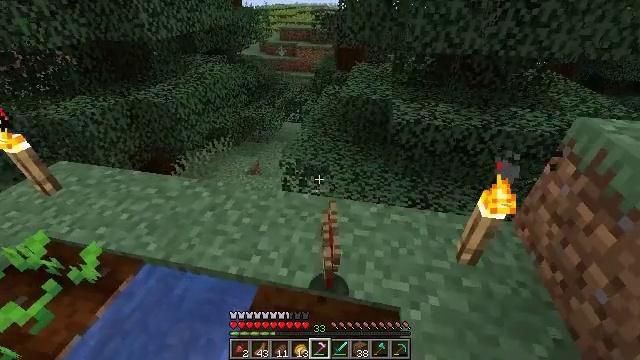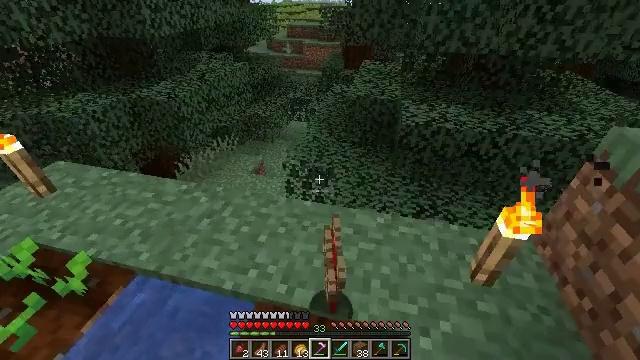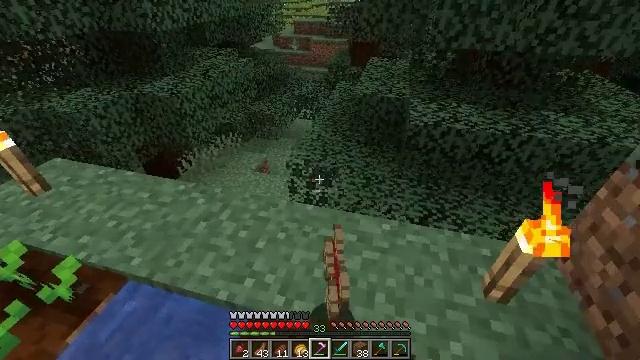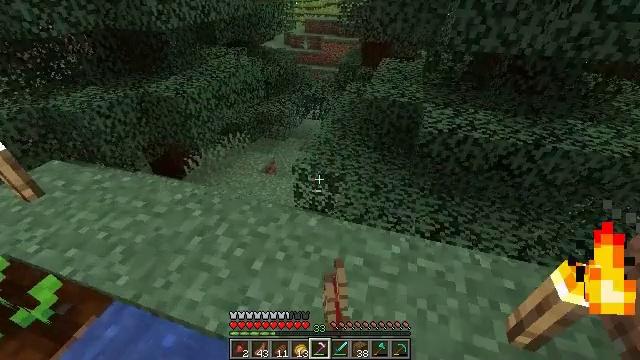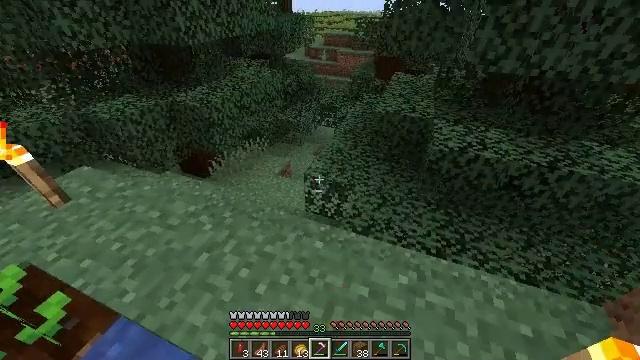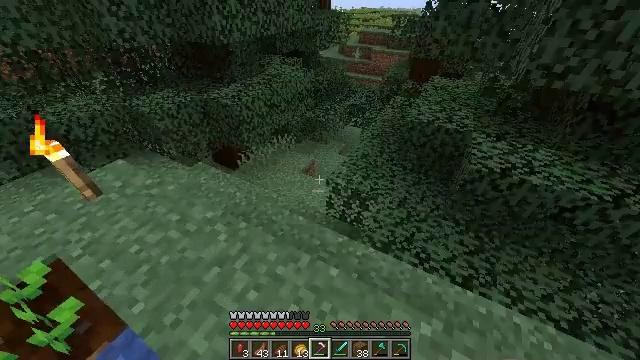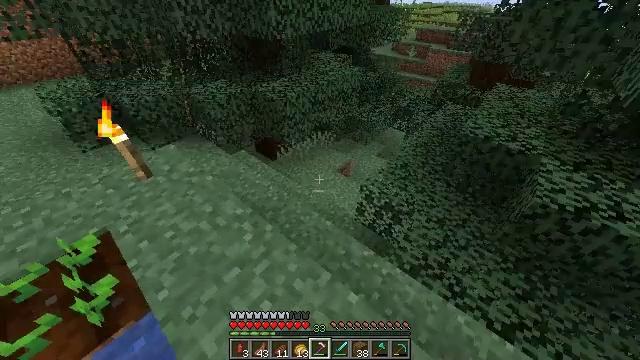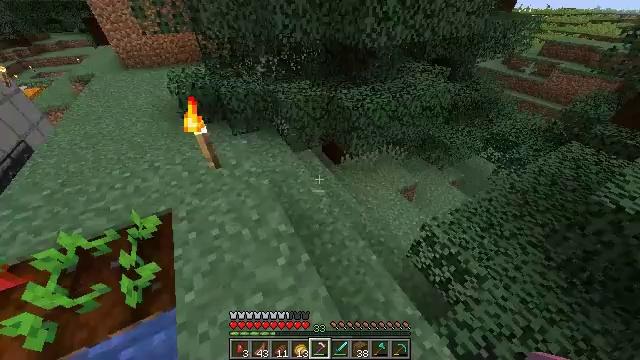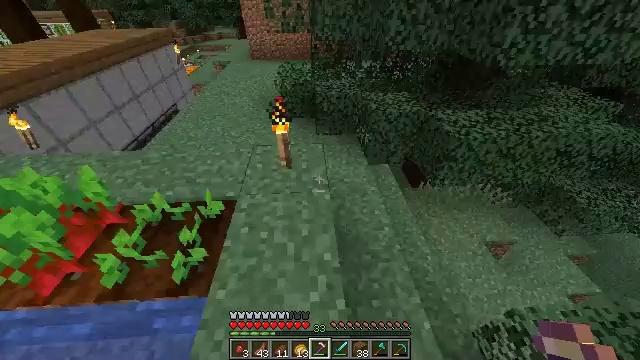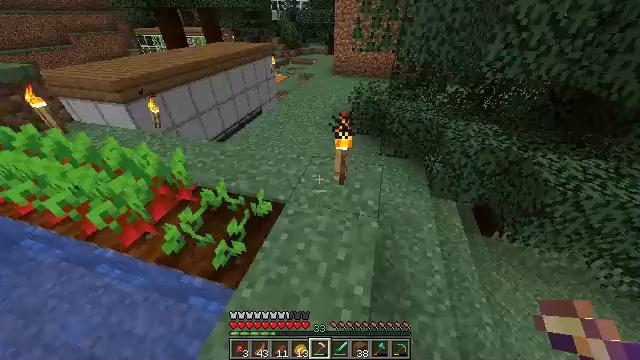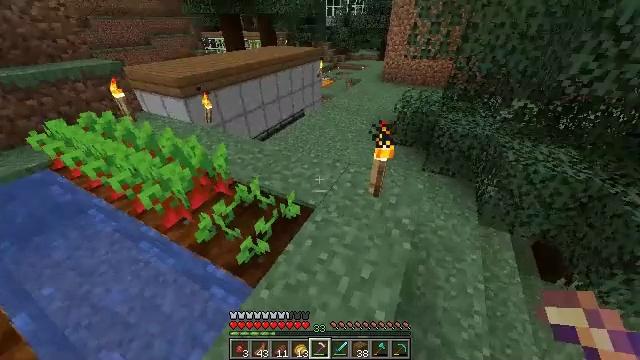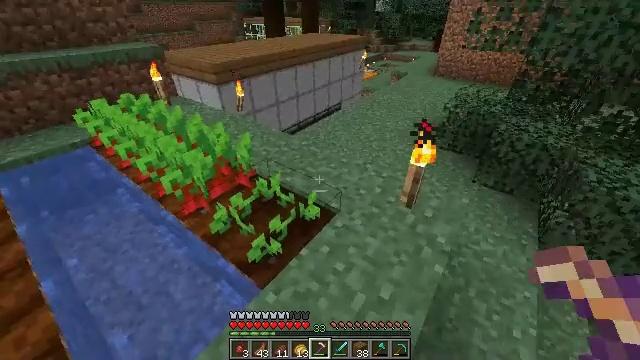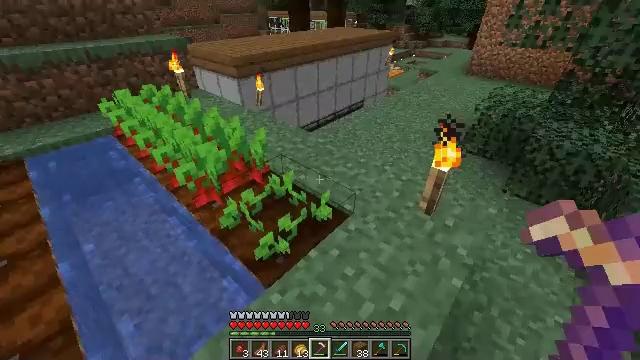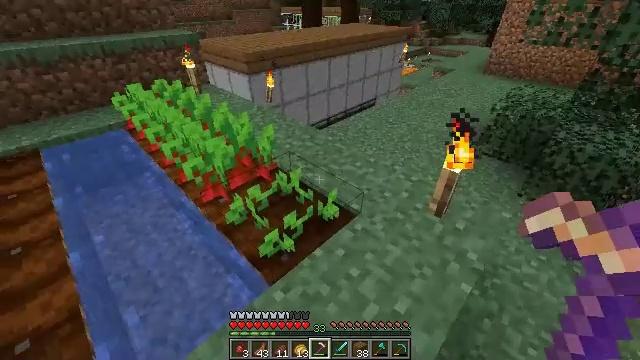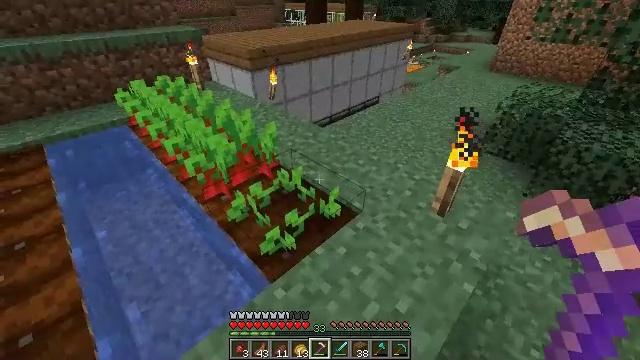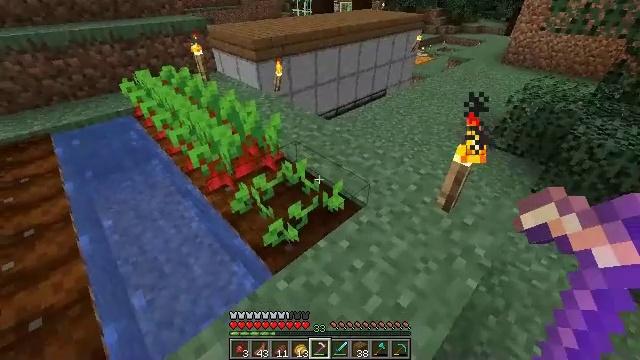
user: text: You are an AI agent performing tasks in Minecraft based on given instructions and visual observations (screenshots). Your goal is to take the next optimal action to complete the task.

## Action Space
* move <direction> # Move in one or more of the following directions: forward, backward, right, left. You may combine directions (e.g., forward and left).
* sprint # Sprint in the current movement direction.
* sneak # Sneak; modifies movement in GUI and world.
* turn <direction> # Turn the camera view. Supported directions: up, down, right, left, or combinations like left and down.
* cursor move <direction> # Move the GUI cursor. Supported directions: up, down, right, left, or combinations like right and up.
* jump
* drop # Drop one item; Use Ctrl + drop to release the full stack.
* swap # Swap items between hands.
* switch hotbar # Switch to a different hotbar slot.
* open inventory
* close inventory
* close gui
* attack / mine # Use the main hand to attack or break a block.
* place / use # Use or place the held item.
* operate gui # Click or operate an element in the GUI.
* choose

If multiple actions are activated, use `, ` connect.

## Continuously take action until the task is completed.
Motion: motion action
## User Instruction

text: Collect beetroots from the field.
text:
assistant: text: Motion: move forward, turn left
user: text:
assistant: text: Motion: move forward, sprint, turn left
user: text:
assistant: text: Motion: move forward, sprint, turn left
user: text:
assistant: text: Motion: move forward, sprint, turn left
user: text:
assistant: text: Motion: move forward, sprint, turn left and down
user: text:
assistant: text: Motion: move forward, sprint, turn left and down
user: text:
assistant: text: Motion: move forward, sprint, turn left
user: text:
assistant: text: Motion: move forward, turn left
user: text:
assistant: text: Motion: turn left and up
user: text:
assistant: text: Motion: turn left and up
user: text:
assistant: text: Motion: turn left
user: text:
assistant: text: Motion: turn left
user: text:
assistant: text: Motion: turn left
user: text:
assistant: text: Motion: no_op
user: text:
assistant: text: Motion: turn left and down
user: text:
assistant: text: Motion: turn left and down
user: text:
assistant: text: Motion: turn left
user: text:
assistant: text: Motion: turn left
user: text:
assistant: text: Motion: turn left
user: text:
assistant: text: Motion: turn left
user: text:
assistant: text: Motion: attack / mine
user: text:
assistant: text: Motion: attack / mine
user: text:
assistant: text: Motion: move forward, turn left and up, attack / mine
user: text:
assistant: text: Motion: move forward, turn left and up
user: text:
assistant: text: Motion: move forward, turn left and up
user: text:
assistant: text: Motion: move forward
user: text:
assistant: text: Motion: move forward
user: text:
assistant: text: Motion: no_op
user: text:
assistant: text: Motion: attack / mine
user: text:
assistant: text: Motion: attack / mine